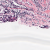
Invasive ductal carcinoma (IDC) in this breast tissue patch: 0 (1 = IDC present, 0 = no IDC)